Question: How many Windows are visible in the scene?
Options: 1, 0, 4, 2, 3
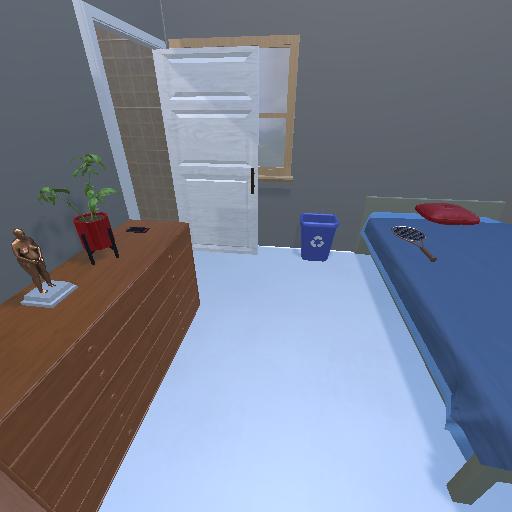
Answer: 1